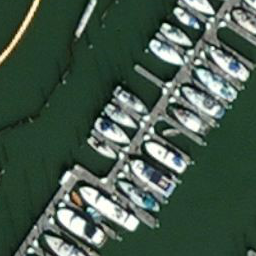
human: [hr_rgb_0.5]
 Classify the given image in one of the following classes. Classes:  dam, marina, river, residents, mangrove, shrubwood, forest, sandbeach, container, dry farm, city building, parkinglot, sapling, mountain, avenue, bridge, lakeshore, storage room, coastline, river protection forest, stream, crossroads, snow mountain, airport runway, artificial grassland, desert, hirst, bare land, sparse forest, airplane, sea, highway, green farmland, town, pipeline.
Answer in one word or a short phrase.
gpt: marina